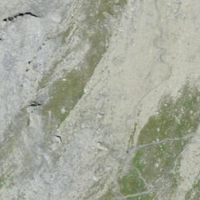
EUNIS habitat code: 48
Species observed at this site:
Saxifraga oppositifolia